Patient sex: M
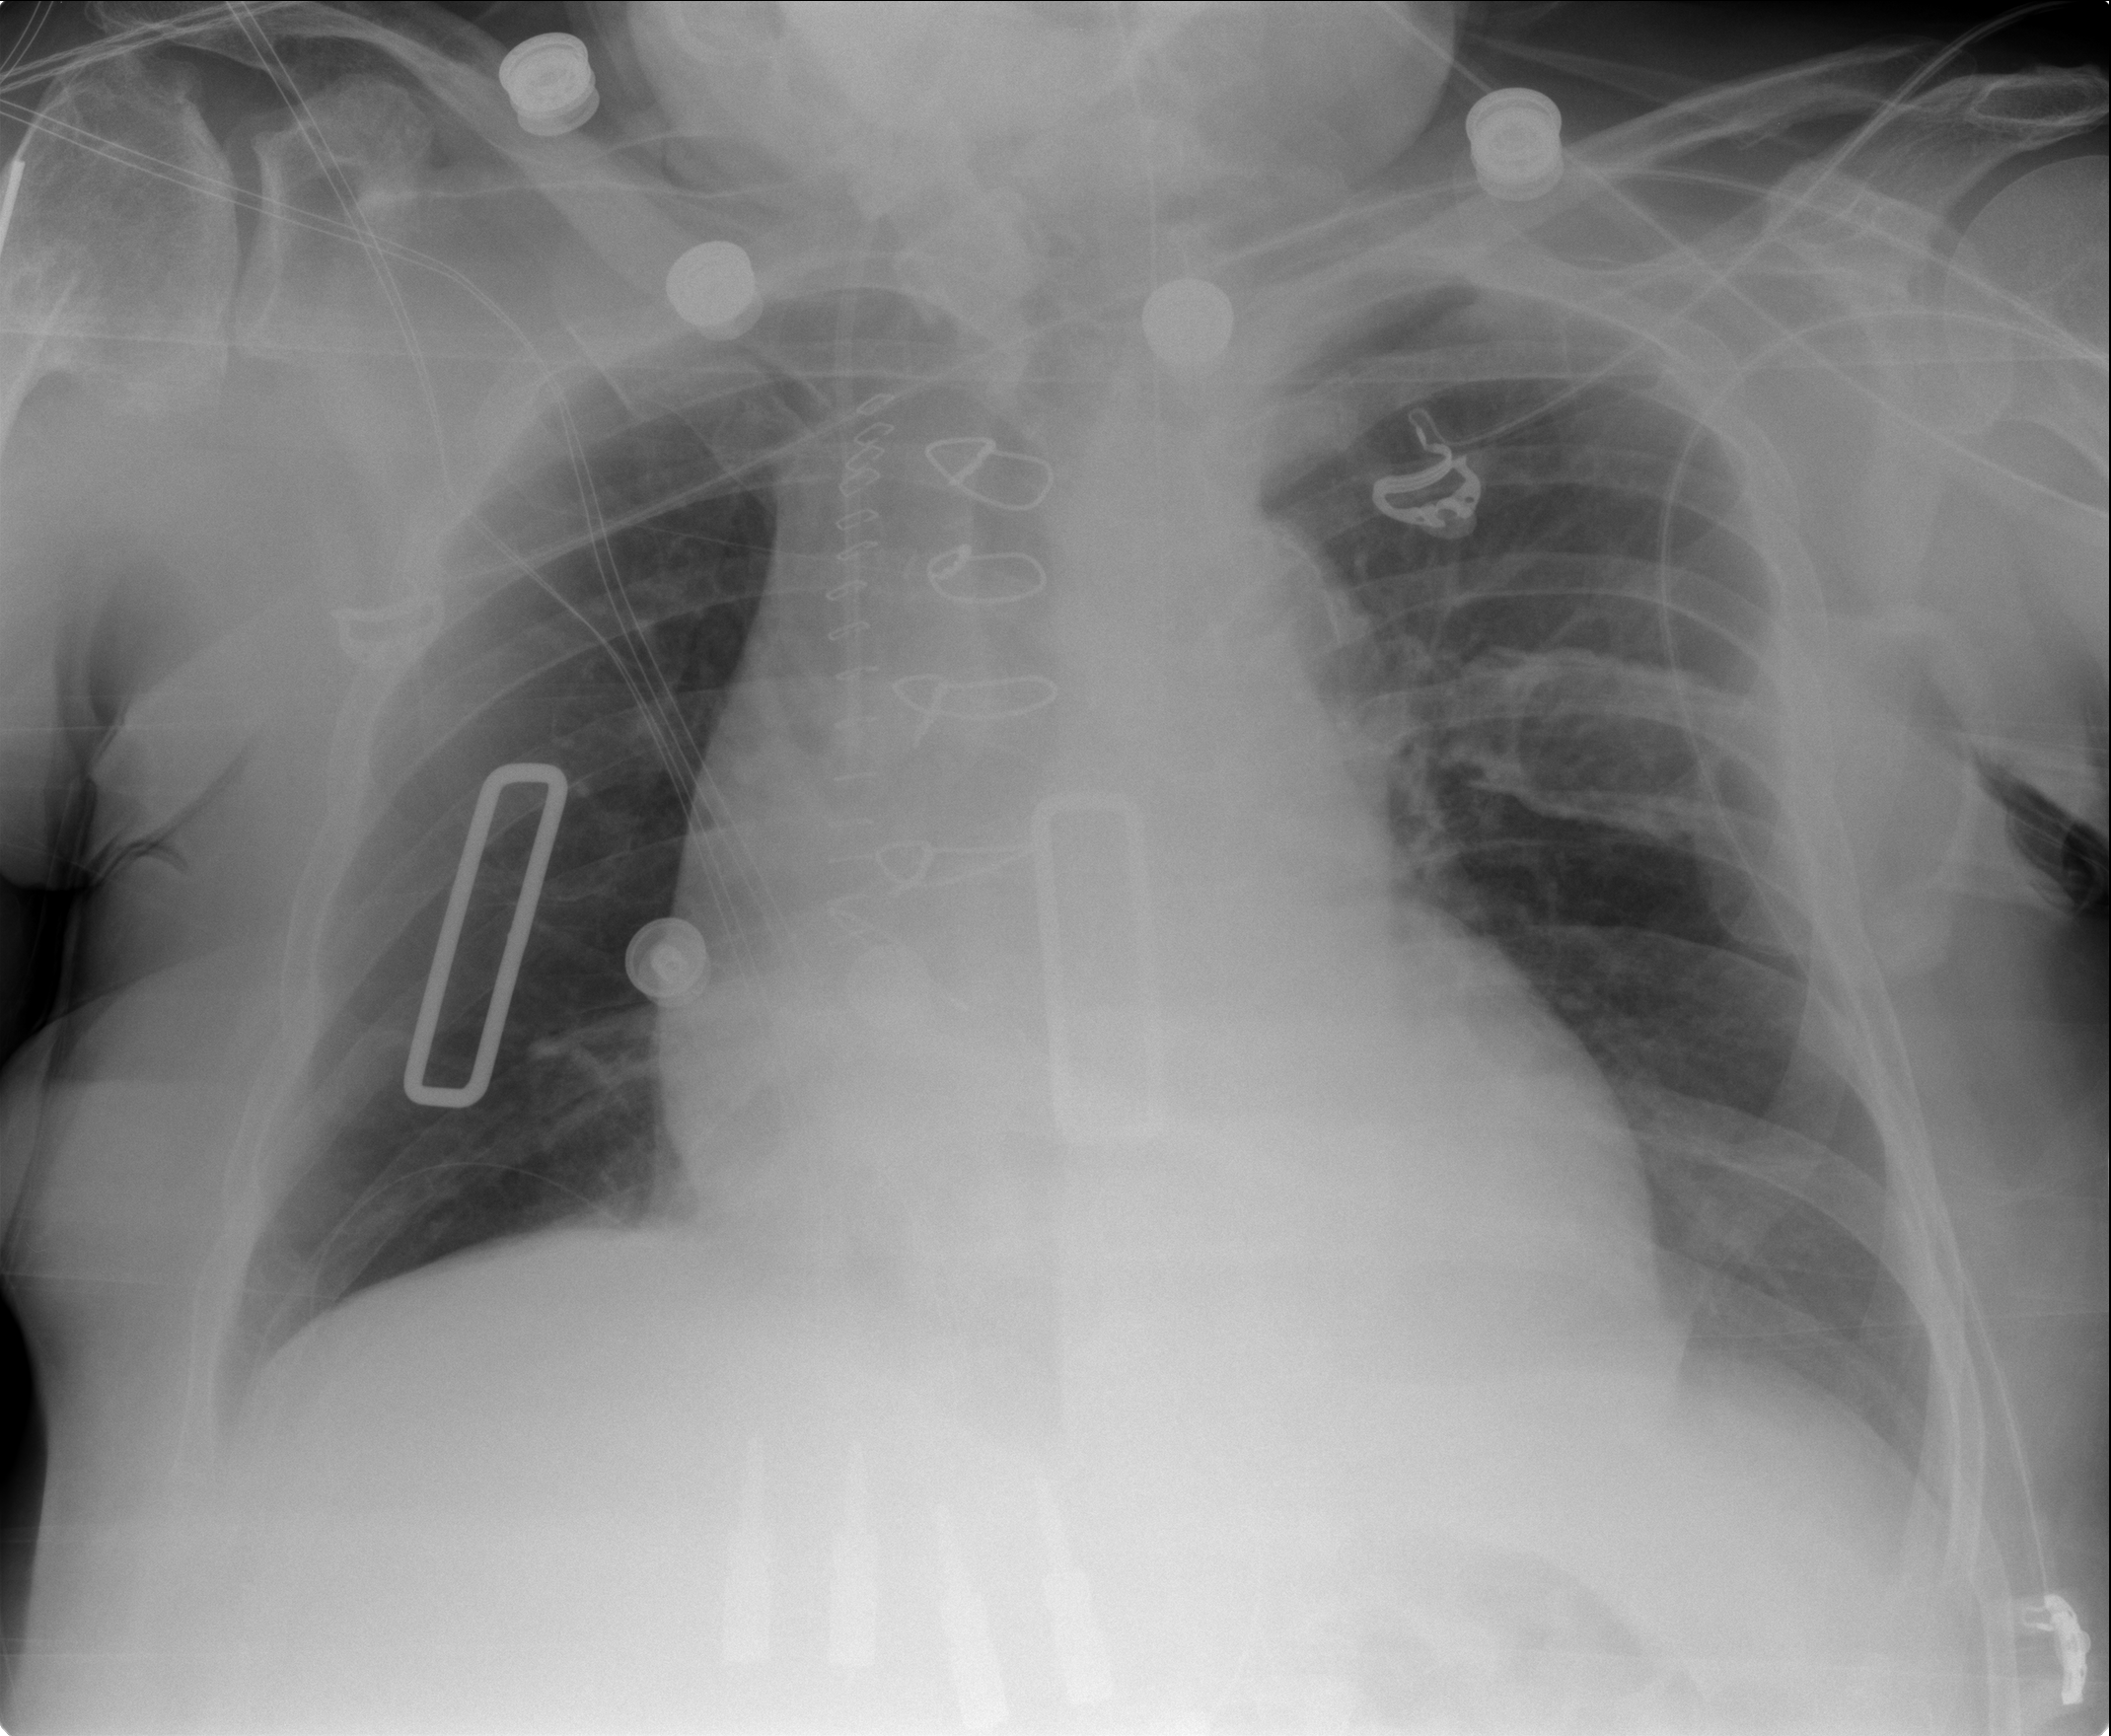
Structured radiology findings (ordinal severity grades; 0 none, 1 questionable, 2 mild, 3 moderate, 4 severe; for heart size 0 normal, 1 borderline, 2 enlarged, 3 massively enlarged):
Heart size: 3
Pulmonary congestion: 0
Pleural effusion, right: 0
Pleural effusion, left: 1
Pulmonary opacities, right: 0
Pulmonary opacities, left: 0
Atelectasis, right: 0
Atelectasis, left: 0